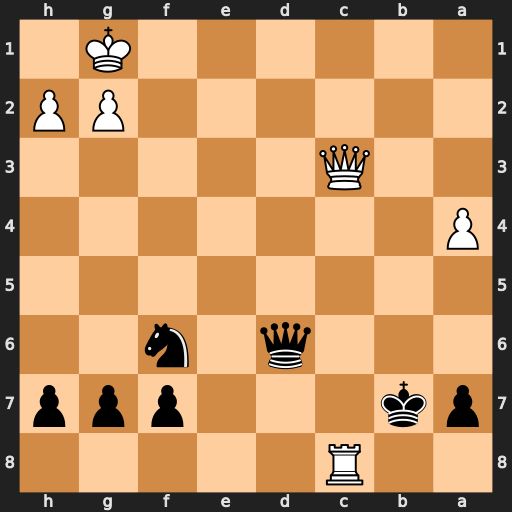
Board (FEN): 2R5/pk3ppp/3q1n2/8/P7/2Q5/6PP/6K1
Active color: b
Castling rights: -
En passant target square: -
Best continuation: Qd1+ Kf2 Ne4+ Ke3 Nxc3